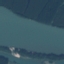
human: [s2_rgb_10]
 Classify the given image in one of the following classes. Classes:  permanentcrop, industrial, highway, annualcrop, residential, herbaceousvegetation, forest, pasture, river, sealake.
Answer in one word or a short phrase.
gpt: River